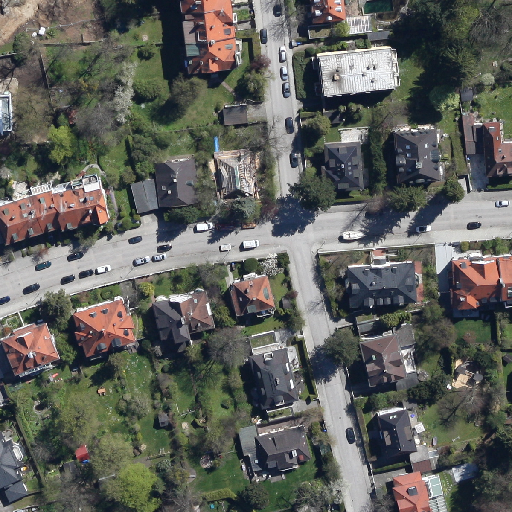
Referring expression: light-duty vehicle in the parking area